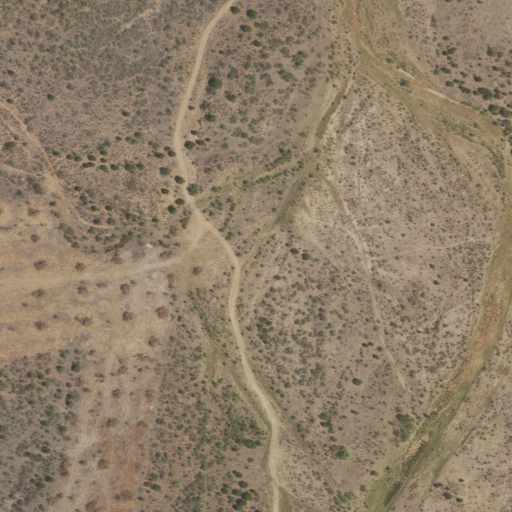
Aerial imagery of valley in Texas named Long Hollow containing shrub, grassland, herbaceous wetlands, woody wetlands, and barren land